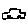
Label: car